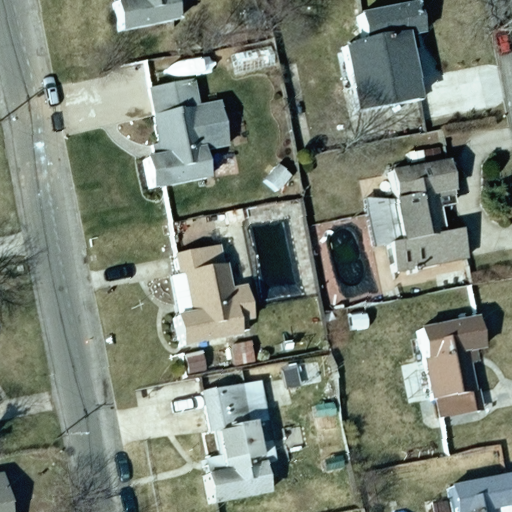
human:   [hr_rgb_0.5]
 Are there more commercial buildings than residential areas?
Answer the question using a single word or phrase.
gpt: no

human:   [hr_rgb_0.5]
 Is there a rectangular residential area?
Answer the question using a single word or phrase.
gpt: yes

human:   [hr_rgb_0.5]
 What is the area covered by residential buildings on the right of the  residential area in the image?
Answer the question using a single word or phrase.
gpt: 1858m2

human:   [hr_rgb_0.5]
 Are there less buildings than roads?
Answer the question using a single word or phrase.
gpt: no

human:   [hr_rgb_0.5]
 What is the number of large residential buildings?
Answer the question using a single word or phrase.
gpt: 0

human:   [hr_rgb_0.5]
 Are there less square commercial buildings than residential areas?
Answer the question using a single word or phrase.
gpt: yes

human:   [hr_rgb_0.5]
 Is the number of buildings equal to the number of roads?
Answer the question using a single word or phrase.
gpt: no

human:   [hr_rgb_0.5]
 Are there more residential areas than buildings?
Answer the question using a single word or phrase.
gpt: no

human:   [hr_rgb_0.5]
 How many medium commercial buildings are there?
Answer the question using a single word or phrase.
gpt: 0

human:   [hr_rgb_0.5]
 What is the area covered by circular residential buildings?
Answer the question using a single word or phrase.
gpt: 0m2

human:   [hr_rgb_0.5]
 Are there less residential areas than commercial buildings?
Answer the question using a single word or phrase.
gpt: no

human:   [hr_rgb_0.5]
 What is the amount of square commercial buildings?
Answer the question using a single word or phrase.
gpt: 0

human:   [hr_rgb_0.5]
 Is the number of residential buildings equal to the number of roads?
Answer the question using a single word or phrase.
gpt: no

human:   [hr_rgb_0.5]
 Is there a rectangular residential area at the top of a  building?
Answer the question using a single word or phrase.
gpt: yes

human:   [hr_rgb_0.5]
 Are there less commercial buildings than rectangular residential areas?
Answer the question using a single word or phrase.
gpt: yes

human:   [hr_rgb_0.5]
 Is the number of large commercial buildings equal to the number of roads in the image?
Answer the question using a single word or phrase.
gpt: no

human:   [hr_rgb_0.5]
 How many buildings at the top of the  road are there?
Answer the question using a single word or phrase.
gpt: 5

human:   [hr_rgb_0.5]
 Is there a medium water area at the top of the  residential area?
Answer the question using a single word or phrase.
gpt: no

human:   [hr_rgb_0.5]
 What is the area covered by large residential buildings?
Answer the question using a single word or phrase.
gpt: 0m2

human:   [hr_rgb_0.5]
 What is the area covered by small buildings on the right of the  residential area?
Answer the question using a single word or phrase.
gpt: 62m2

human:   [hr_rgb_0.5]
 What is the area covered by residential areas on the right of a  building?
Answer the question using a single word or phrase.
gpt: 0m2

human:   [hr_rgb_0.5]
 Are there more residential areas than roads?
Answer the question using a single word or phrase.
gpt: no

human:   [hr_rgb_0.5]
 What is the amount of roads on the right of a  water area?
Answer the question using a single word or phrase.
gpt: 0

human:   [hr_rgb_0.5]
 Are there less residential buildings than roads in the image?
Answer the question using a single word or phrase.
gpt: no

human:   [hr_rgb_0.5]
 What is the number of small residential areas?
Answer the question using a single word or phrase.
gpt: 0

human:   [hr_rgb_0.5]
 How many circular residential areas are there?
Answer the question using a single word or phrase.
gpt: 0

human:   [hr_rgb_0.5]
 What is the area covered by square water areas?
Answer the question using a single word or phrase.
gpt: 0m2

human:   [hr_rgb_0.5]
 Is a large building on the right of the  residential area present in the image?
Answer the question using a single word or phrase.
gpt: no

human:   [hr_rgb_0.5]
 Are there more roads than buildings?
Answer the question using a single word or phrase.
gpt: no

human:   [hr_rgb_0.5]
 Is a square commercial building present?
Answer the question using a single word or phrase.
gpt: no

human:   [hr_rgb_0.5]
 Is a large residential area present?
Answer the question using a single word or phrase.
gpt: yes

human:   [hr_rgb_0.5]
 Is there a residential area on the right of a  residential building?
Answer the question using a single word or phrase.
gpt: no

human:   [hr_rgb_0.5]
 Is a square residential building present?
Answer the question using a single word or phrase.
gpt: no

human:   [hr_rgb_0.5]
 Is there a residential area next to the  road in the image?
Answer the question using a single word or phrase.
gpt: yes

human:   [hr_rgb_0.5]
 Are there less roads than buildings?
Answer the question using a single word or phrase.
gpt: yes

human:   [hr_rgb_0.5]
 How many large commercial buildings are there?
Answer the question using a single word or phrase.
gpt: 0